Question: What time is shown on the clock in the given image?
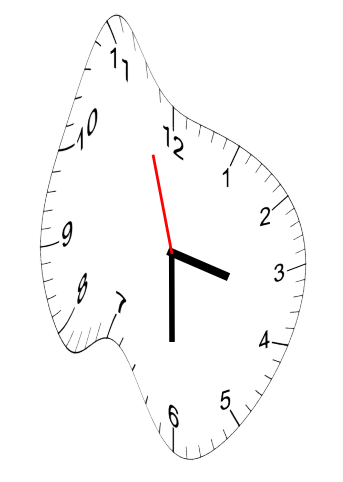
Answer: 03:29:57